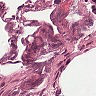
Metastatic tissue present: no